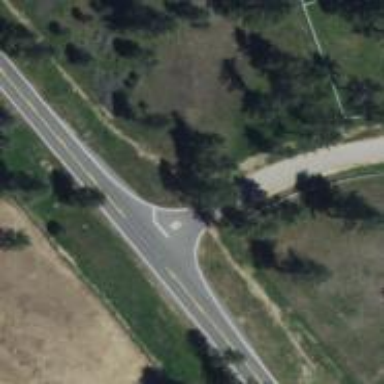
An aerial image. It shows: Road with stop sign.